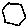
Label: hexagon